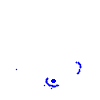
Particle: pion